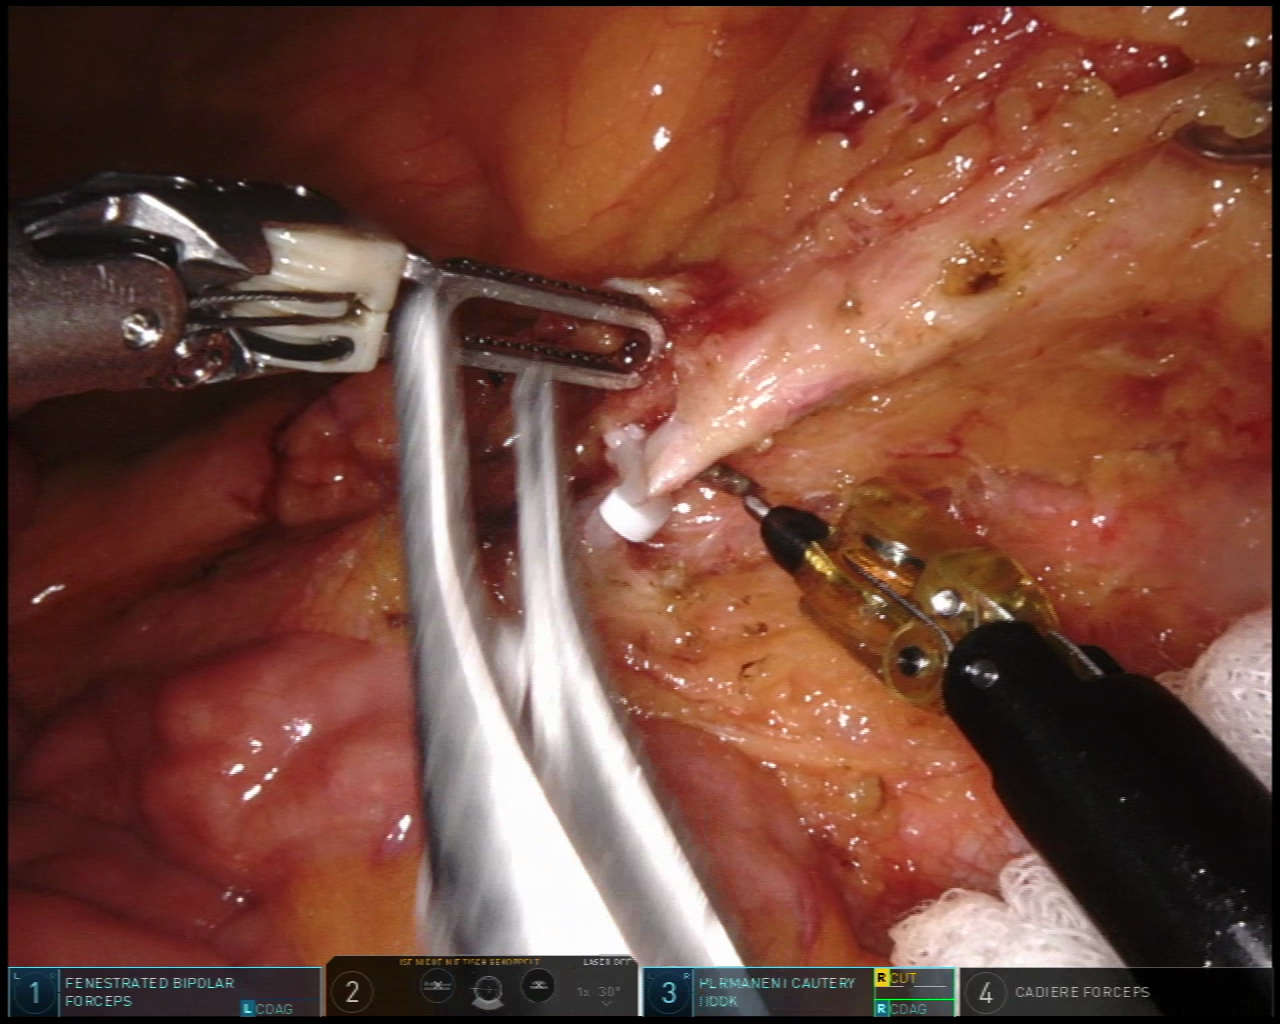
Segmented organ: inferior_mesenteric_artery
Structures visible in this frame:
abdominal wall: no
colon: no
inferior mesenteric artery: yes
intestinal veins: no
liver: no
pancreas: no
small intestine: yes
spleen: no
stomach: no
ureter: no
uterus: no
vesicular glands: no